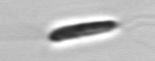
Label: Chrysochromulina